Question: I'm trying to align the text 'About' on the bottom of an image. The red line indicated the position in the text I want aligned at the bottom. However, whatever I try gives when I try it on . It currently works on my laptop, you can see it here <URL>
This is what the html looks like: (it's hosted at github so I'm using liquid tags)
'''
<div class="slide_title">
<span>{{ include.title }}</span>
</div>
<div class="slide_heading clickable">
<img src="{{ include.image }}" width="100%" alt="{{ include.title }}"/>
</div>
'''
the css:
'''
.slide .slide_title {
font-size: 4.938em;
color: #f8f8f8;
font-weight: bold;
font-family: Arial, Helvetica, sans-serif;
margin: 0;
pointer-events:none;
position: absolute;
left: 0.000em;
top: 14.188em; /*some default when no javascript is used, otherwise set in js*/
}
.slide .slide_title span {
position: absolute;
bottom: -0.24em;
white-space: nowrap;
text-shadow: 0 0 0.05em #999999;
}
'''

The text is in a div, with css 'position: absolute', and I position it's div with my image (so the bottom of the div is positioned correctly at the bottom of the image, this is how it should be). However now I'm trying to get the text in the div to be positioned correctly.
All thing I tried gave inconsistent results. It would be positioned perfectly on my desktop, but then have a different offset on mobile.
What I tried (that I can remember, tried a lot):
- - - 'bottom'
I also tried setting vertical-align of the div to bottom, but the text didn't move at all.
Is there a consistent way to align text like this? So it works anywhere?
Thanks!
Note: I'm using jquery to position the div.
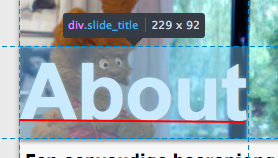
Answer: The main thing here is to understand what you're dealing with:
- <URL>-
You should be able to achieve what you need by tweaking 'font-size' and 'line-height' and using 'position: absolute;' or 'position: relative;'.
## font-size
Your image shows the text is either at or almost at the bottom of the parent 'div'. The reason it's not is that the 'font-size' of an element includes both the <URL>. You can see this by changing the text to something like "Apropos". You'll then see that the extra bit of space is for the tails of letters like g, j, p, q, and y.
## line-height
The other thing that is going on is that the 'line-height' for the text is some value greater than 1. You can check this by inspecting the element and finding out of the height (minus padding, borders, and margins) is still greater than the font-size.
You can set the value 'line-height: 1;' to force the lines of text to be exactly the same height as the 'font-size' declaration specifies, but beware that this will cause words to 'collide' when there's more than one line of text.
## Mobile -vs- desktop
This leaves the matter of the difference between desktop and mobile. With a thorough understanding of 'font-size' and 'line-height', you should be able to:
- - 'position: absolute;''position: relative;'
This is what you've already been doing. But if it doesn't work across devices, then what is happening is that your font-size is different across the different devices. There's more than one reason why this might be true. For example:
- -
I think it's likely that you can solve the problem with some combination of <URL> and pixel sizes.
I would try something like the following, and if it doesn't work, then start writing media queries to account for the situations where the size/position is out of the acceptable range (note that if this is being caused by a CSS framework, you should be able to find the media queries it's using and use them yourself):
'''
.slide-title {
/* Substitute your own pixel sizes here */
bottom: -3px
font-size: 16px;
line-height: 1;
position: absolute;
}
'''
Pixel sizes aren't inherently bad, and since virtually everything now allows text to scale, there's usually no reason not to use them if they make things simpler. That said, if you have a compelling case to use ems, try with pixels first and convert to ems once you've got it working. If it worked in pixels but not in ems, then you'll need to inspect the cascade to see what's different and why.